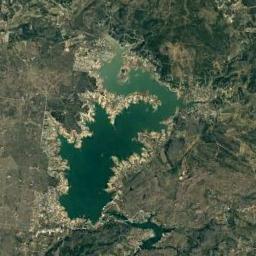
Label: lake